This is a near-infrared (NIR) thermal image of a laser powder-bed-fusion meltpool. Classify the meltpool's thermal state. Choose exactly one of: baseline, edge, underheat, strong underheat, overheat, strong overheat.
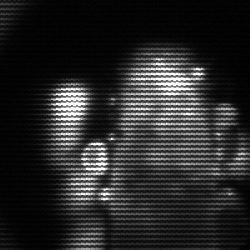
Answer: strong underheat